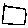
Label: square